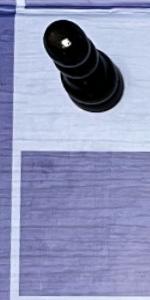
Label: Empty